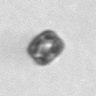
Label: Thalassiosira